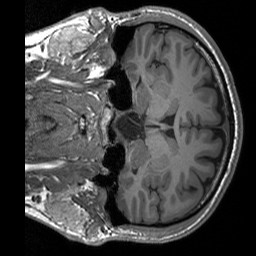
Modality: T1w
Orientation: coronal
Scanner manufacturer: siemens
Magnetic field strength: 3 T
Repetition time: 1.76 s
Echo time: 0.0022 s